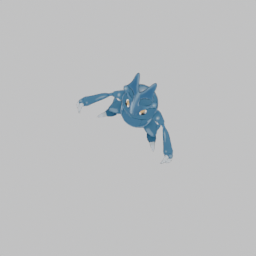
Label: animals